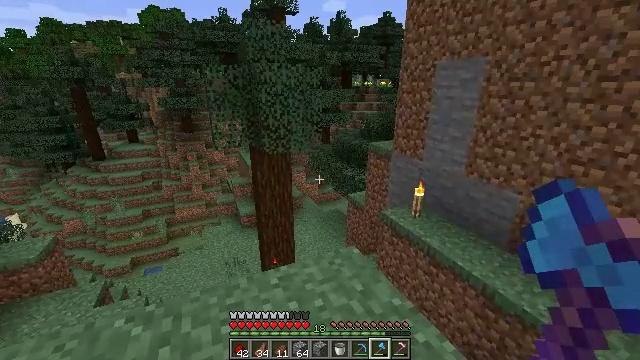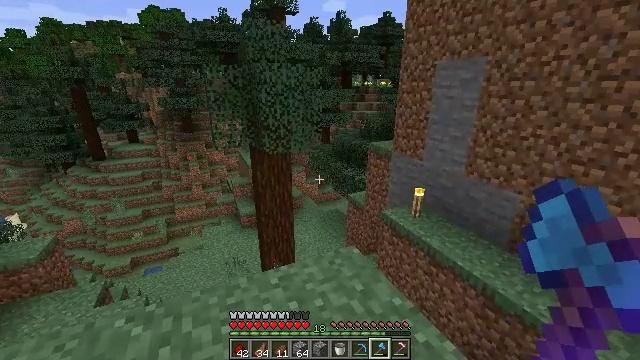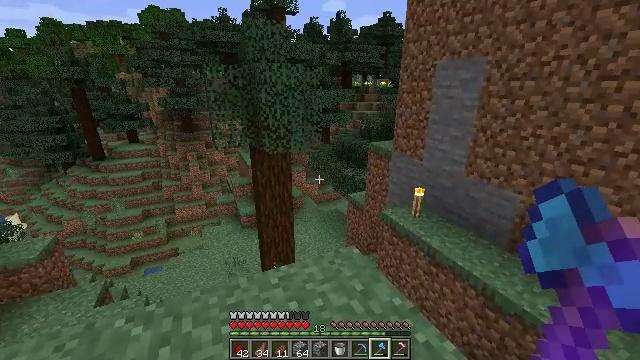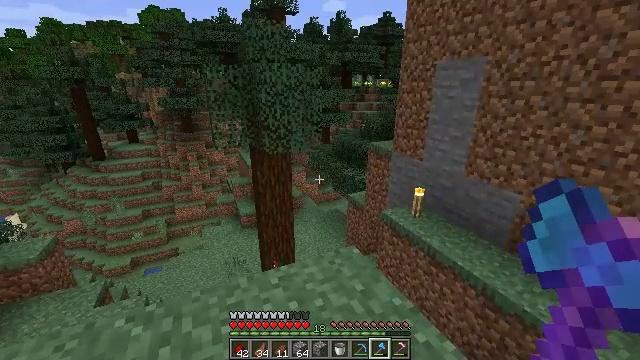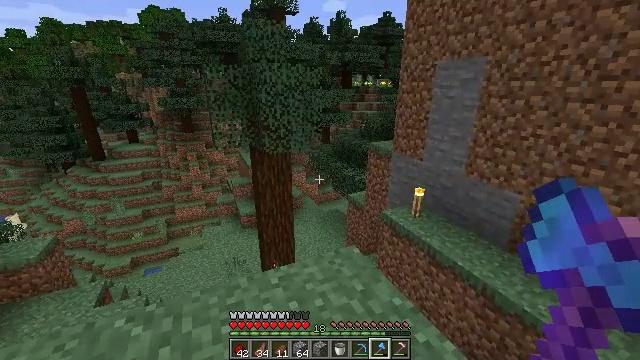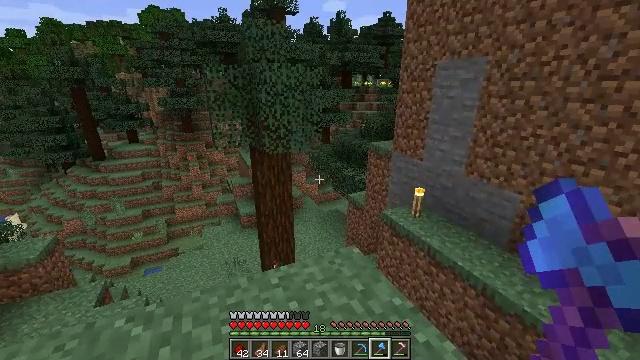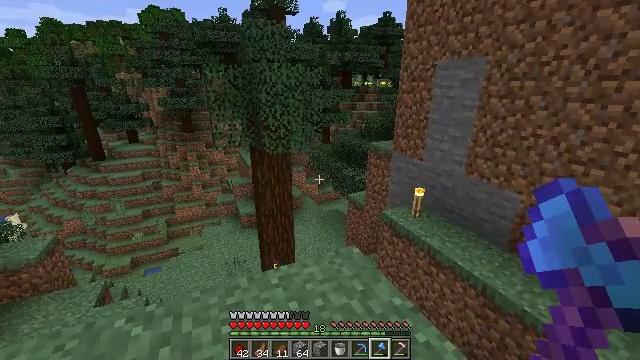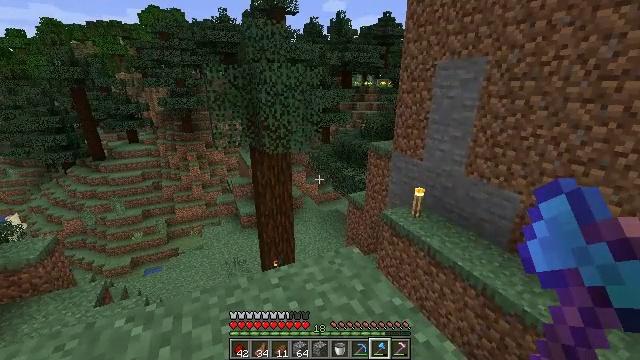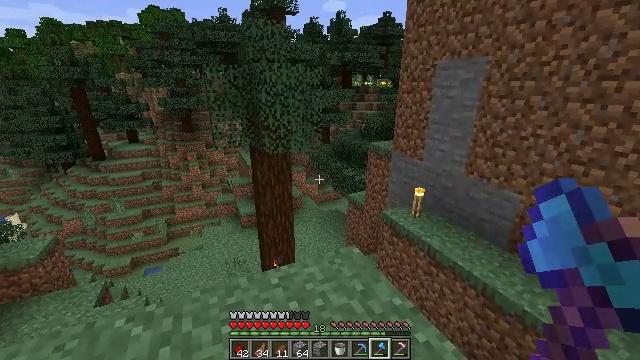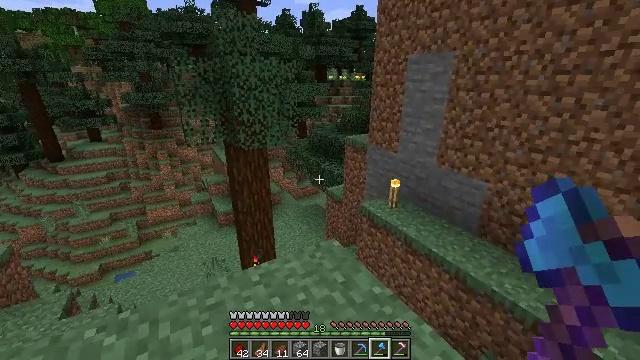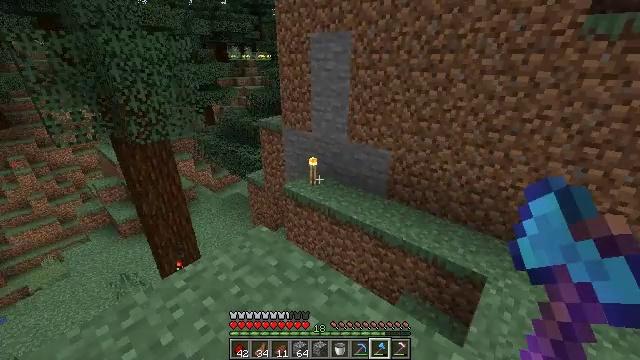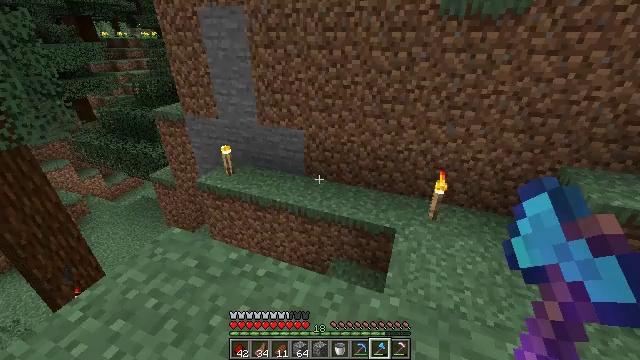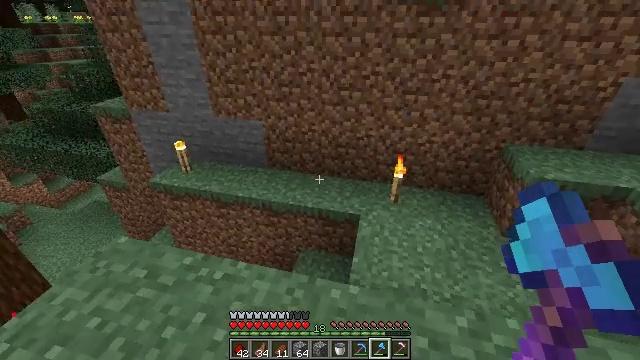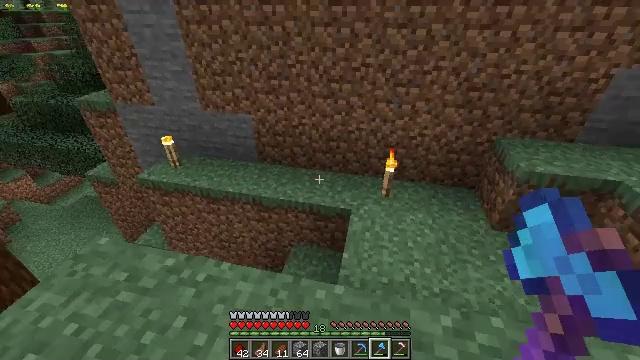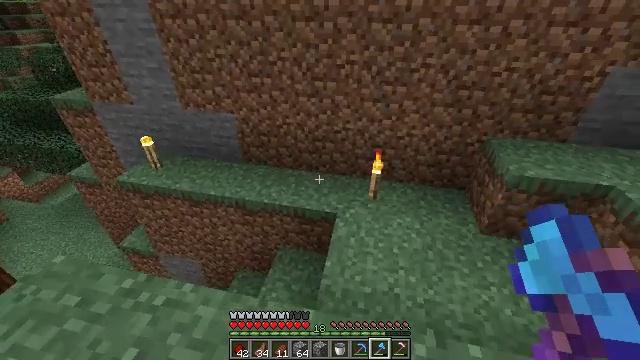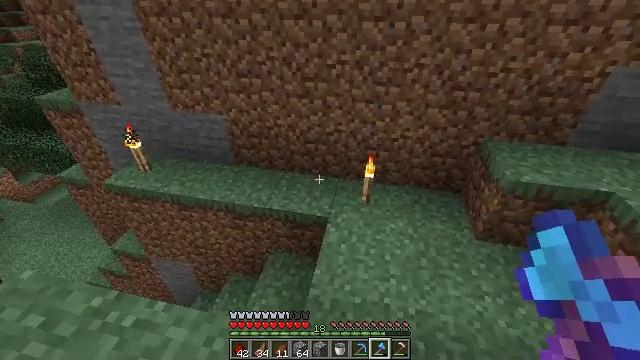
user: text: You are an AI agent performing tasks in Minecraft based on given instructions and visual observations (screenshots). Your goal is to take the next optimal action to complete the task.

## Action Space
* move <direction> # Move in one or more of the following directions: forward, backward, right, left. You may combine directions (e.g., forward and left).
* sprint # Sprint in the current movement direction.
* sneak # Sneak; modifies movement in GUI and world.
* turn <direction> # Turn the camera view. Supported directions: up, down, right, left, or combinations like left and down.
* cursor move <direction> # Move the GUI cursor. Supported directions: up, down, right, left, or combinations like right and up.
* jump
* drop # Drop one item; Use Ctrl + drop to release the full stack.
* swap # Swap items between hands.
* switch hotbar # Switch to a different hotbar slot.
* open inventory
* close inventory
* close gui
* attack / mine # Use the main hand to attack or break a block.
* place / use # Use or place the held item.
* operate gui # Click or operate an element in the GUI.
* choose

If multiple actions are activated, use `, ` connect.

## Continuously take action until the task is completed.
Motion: motion action
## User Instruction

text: Harvest wheat from the field.
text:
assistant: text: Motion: no_op
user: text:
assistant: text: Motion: no_op
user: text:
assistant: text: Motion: no_op
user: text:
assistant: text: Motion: no_op
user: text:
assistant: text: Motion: no_op
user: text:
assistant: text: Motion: no_op
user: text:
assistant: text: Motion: no_op
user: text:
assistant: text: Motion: no_op
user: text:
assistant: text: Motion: turn right and down
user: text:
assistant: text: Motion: turn right and down
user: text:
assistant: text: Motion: move right, turn right and down
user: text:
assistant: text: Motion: move forward and move right, turn right and down
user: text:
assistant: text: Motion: move forward and move right, turn right and down
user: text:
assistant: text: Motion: move forward and move right, turn down
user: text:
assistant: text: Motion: move forward and move right
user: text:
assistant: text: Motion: move forward and move right, turn left
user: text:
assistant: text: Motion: move forward and move right, turn left
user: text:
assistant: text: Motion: move forward and move right, turn left
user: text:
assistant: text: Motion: move forward and move right, turn left
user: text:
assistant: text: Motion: move forward and move right, turn left
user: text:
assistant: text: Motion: move forward and move right, turn left
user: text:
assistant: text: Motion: move forward and move right, turn left
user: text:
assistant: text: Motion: move forward and move right, turn left
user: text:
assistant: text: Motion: move forward and move right, turn left
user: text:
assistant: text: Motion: move forward and move right, turn left
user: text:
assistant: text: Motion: move forward and move right, turn left
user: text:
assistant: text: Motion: move forward and move right, turn left
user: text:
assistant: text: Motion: move forward, turn left
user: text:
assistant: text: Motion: move forward, turn left
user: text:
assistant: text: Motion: move forward, turn left